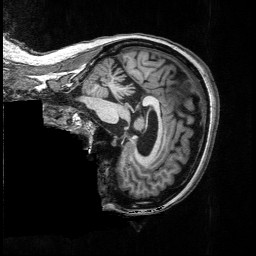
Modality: T1w
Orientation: sagittal
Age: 49
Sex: female
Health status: ill
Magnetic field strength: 3 T
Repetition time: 2.53 s
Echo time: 0.00331 s